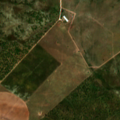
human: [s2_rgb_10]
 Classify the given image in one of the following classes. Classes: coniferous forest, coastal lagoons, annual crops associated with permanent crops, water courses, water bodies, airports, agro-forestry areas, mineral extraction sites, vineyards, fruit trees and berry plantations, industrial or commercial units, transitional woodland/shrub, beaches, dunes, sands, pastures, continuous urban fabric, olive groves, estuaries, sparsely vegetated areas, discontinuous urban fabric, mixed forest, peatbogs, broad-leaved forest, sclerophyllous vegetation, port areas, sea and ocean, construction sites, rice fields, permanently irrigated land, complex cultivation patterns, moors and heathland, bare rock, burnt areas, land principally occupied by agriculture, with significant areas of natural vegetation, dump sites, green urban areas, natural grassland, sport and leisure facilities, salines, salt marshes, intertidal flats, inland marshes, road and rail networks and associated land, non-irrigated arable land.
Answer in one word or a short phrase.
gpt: continuous urban fabric